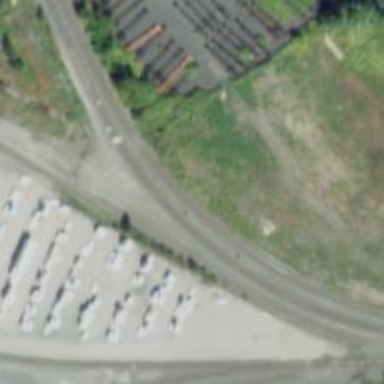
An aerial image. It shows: Railway siding for service.